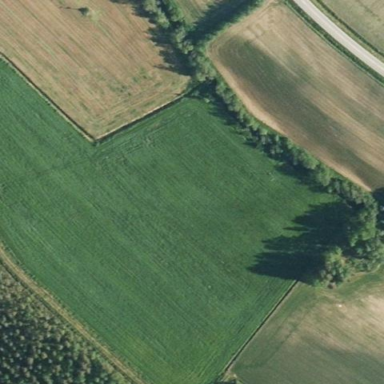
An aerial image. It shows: Beautiful meadow.